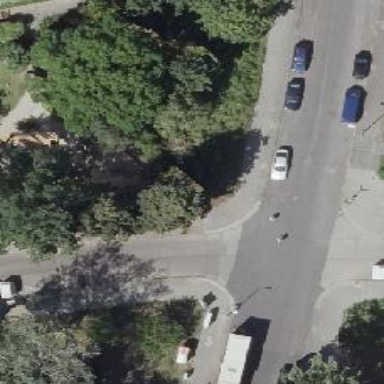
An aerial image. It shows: Unmarked road crossing.